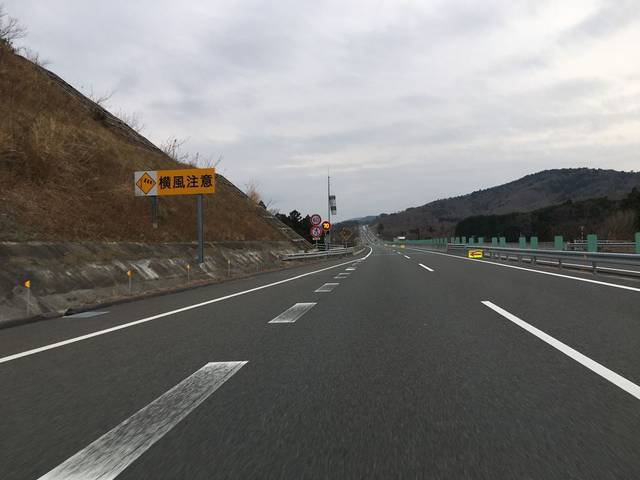
Region: Japan
Coordinates: 37.851, 140.88